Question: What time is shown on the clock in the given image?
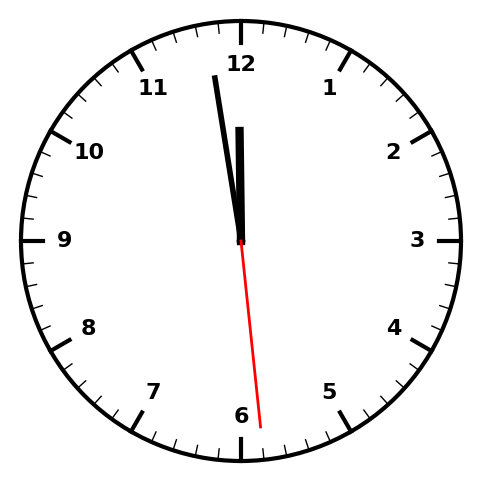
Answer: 11:58:29